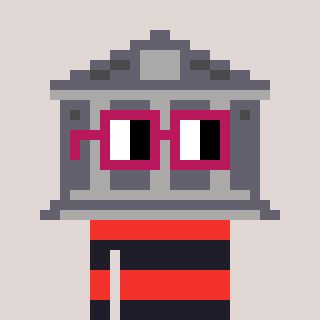
a pixel art character with square dark red glasses, a bank-shaped head and a grayscale-colored body on a warm background